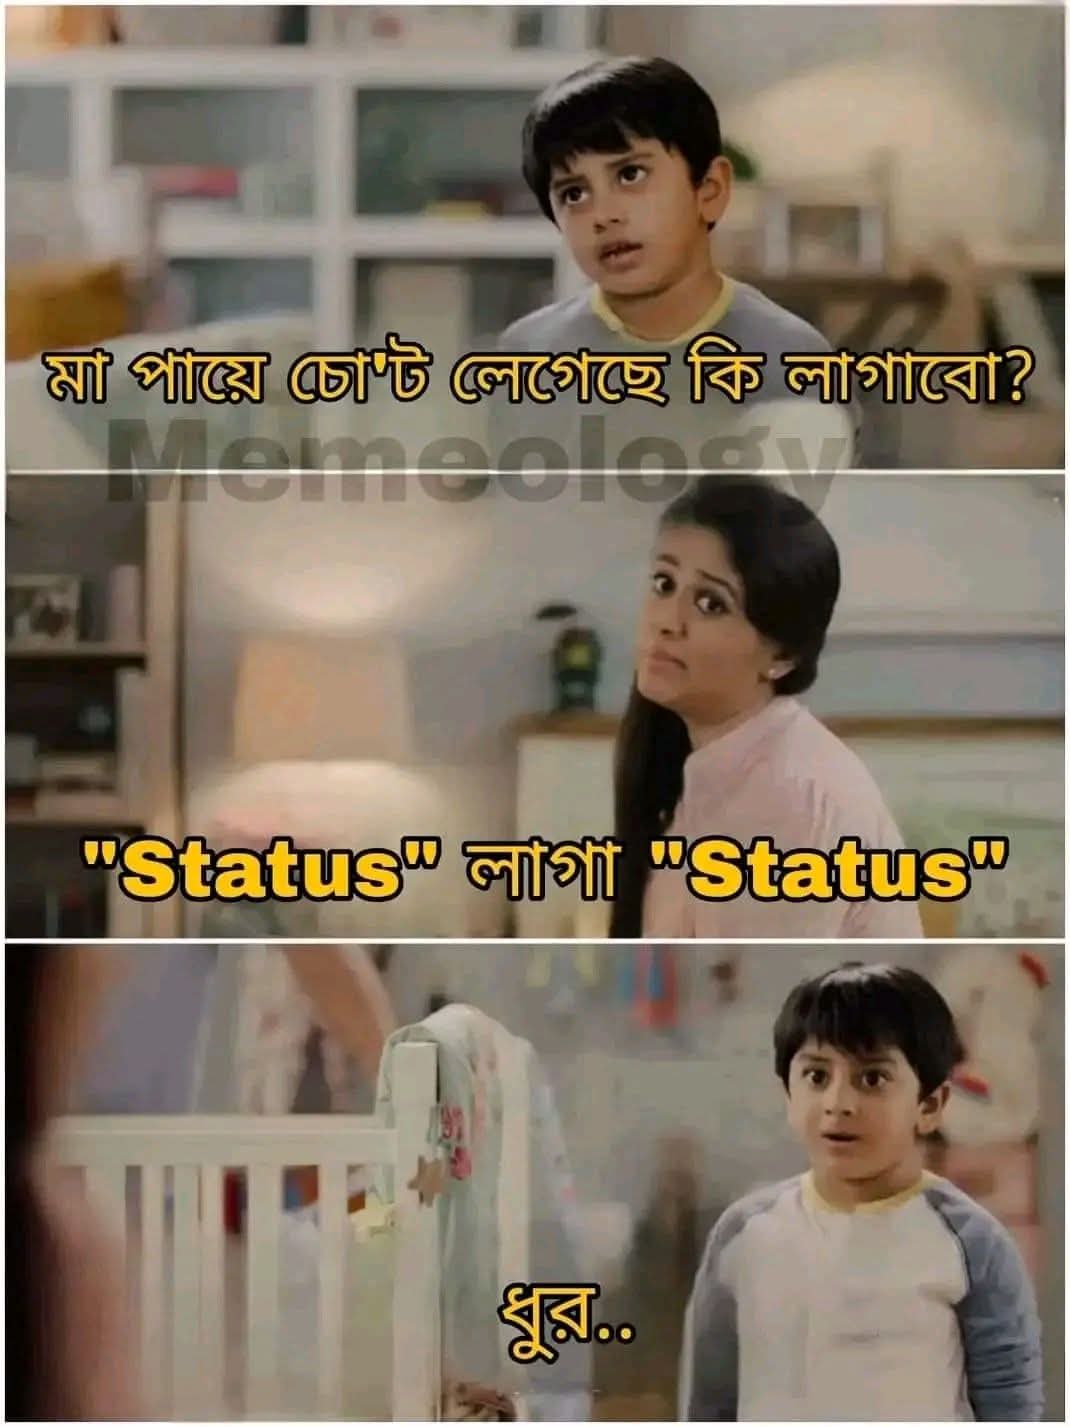
Text: মা পায়ে চো'ট লেগেছে কি লাগাবো?
"Status" লাগা "Status"
ধুর..
Label: Non Hate